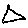
Label: triangle